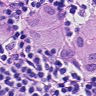
Metastatic tissue present: yes